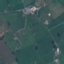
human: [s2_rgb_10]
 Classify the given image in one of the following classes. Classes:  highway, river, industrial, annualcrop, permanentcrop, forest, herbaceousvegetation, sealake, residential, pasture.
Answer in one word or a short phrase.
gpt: Pasture